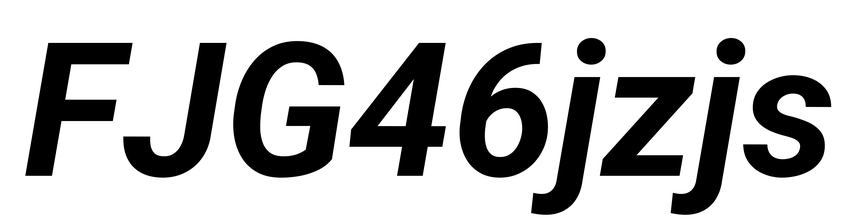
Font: Roboto-Italic_Bold_Italic